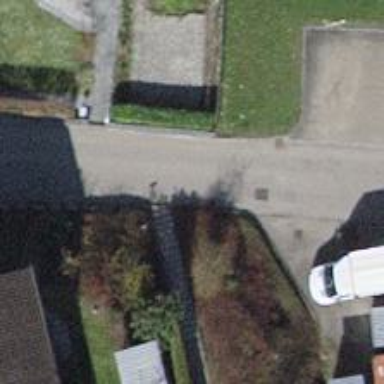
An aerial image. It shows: Set of steps on the road.